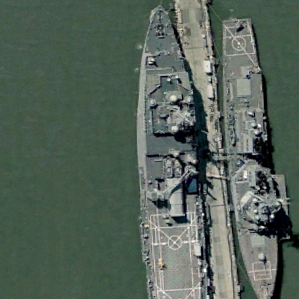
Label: combat